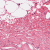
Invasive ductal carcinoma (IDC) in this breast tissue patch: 0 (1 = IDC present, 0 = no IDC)